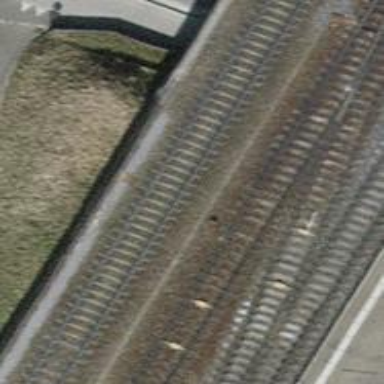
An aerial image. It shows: Siding railway track with electrified contact line.